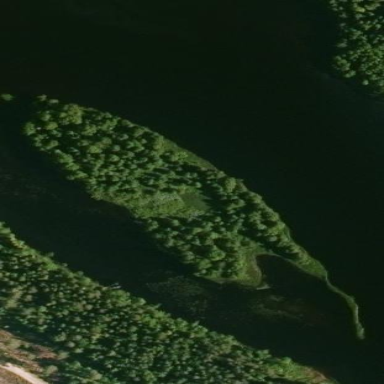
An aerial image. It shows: Islet.